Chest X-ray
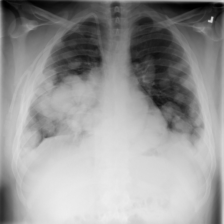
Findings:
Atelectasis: negative
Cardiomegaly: negative
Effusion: negative
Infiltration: negative
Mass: positive
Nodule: negative
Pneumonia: negative
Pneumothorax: negative
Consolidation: negative
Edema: negative
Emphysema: negative
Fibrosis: negative
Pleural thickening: negative
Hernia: negative